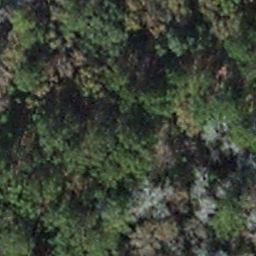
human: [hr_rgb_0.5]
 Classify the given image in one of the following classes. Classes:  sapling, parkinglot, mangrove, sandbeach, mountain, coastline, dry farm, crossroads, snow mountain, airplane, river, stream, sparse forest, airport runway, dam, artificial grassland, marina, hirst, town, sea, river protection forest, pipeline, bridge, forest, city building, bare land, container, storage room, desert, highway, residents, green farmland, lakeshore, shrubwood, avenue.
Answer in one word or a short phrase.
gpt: sapling